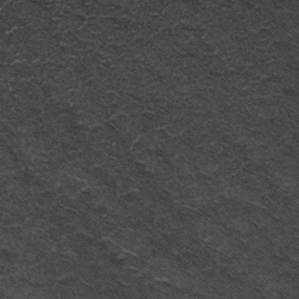
Label: frost